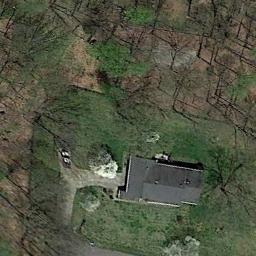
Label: sparse_residential